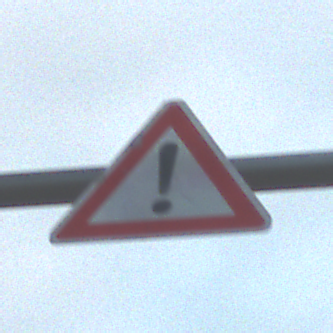
Verkehrszeichen: Gefahrenstelle
Umgebung: Outdoor, RoadRail
Tageszeit: SunriseSunset
Wetter: PartlyCloudy
Licht: Natural
Jahreszeit: NotSpecified
Kontrast: LowContrast